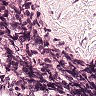
Metastatic tissue present: no